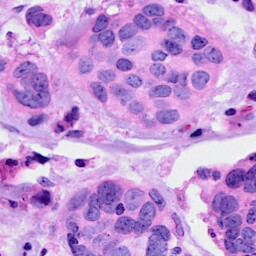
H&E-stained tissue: Breast